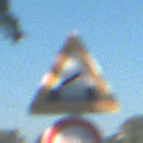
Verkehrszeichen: BeweglicheBruecke
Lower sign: VerbotUeberholenEinspurigeFahrzeuge
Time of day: MorningAfternoon
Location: Outdoor (Urban)
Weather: Clear
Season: NotSpecified
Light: Natural